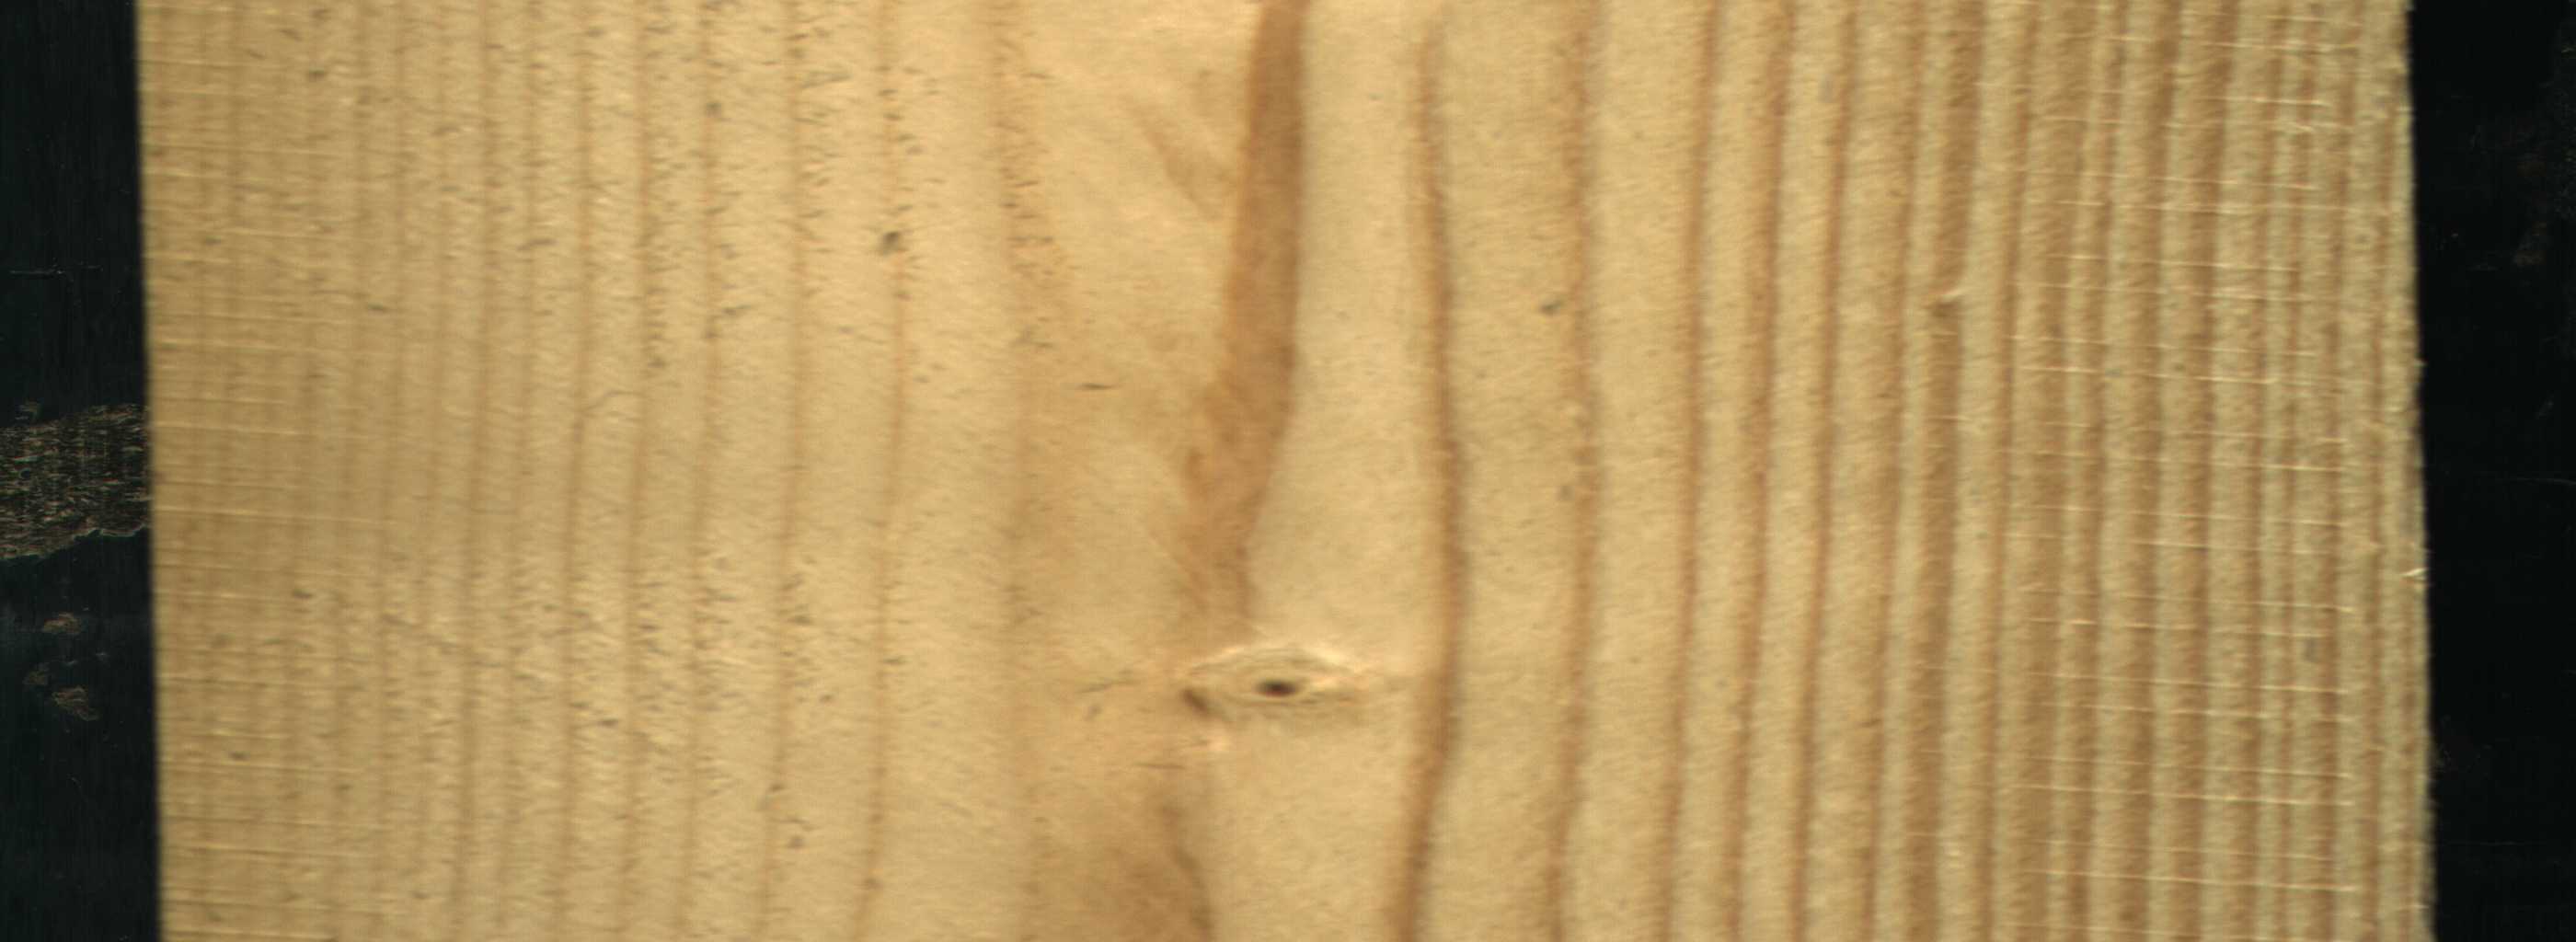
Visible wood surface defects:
Live_Knot